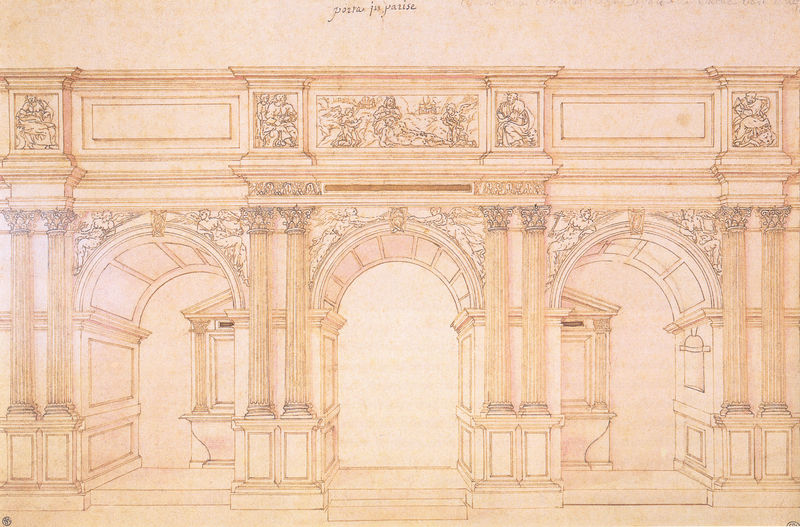
Titel: Saint-Germain-l'Auxerrois (Zeichnung nach Lettner)
Künstler: Pierre Lescot
Standort: Paris
Institution: Saint-Germain-l'Auxerrois
Schlagwörter: stadt, marmor, paris, pfeiler, schwarz, skizze, säule, säulen, tür, weiss, zeichnung, gebäude, ornament, wand, architektur, sockel, signatur, feld, felder, boden, decke, theater, renaissance, rosa, rund, engel, relief, bilder, papier, ansicht, bogen, fassade, italien, perspektive, fußboden, mauer, grafik, linien, figuren, rundbogen, symmetrie, ornamente, stuck, durchgang, stufen, tor, bögen, eingang, durchblick, palast, torbogen, linie, stich, entwurf, zwickel, architrav, arkaden, kapitelle, kapitell, fries, portal, tore, stadttor, sims, doppelsäulen, gesims, portale, schloß, rundbögen, fresken, plan, eingan, basis, korinthisch, reliefs, schaft, rötel, kapitel, gebälk, triumpfbogen, triumphbogen, federzeichnung, aufriss, architekturzeichnung, attika, torbögen, säulenordnung, ordnung, säulenschaft, gekuppelt, halbsäulen, porta, piedestal, korinthische ordnung, felderung, pietá, bildfelder, verkröpft, pilasterodnung, korinthische säulen, korinthische säule, aktike, säuelen, fnz, gekuppelte halbsäulen, korintihische ordnung, markttor, tonnenbogen, triumphgoben, triumphgogen, haslle, pariser tor, drei durchgänge, parise, zskizze, bassorelief, pspirt, kkorinthisch